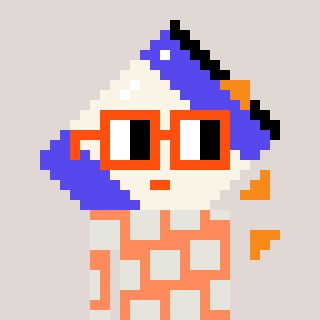
a pixel art character with square orange glasses, a chips-shaped head and a peachy-colored body on a warm background